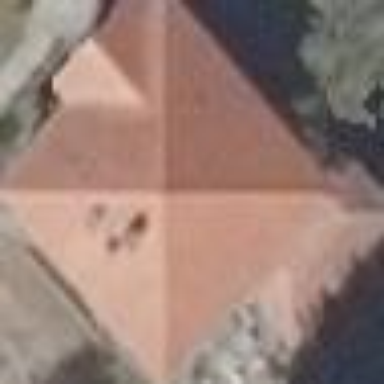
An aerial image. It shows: Detached building with gabled roof covered in red roof tiles.